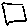
Label: square